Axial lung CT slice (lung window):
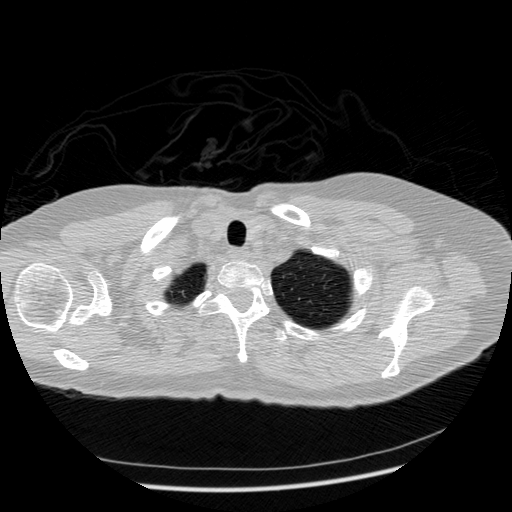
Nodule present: no